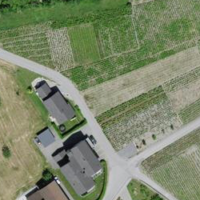
EUNIS habitat code: 40
Species observed at this site:
Ajuga reptans